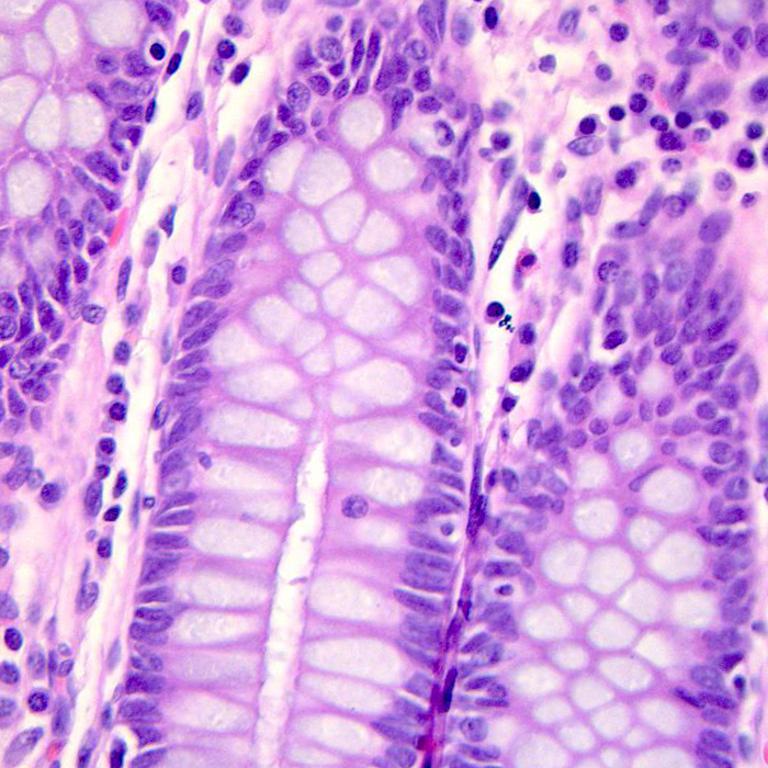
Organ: colon
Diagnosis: benign